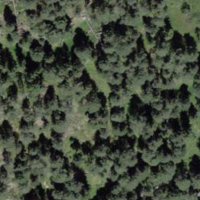
EUNIS habitat code: 43
Species observed at this site:
Eristalis pertinax